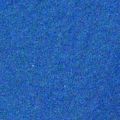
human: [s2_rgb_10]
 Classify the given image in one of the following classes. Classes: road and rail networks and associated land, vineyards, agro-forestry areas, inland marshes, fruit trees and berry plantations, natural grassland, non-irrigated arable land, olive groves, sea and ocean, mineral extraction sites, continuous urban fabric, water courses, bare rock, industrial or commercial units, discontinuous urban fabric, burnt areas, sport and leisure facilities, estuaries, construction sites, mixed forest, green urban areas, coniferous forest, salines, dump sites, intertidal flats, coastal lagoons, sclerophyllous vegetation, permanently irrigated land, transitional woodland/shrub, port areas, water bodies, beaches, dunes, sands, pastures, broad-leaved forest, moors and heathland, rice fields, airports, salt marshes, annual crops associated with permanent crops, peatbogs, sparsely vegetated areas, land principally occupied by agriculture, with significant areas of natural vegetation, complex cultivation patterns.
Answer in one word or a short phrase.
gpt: sea and ocean